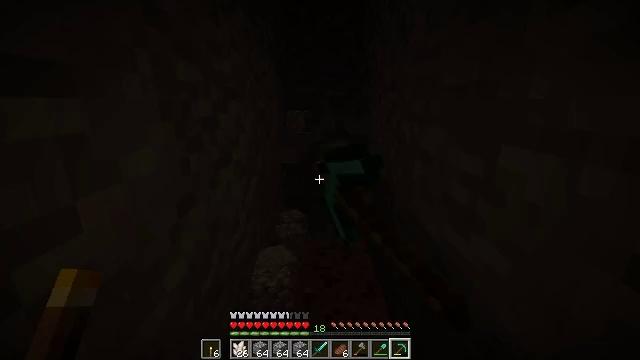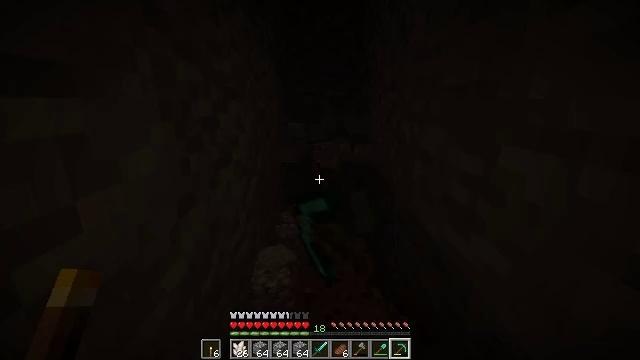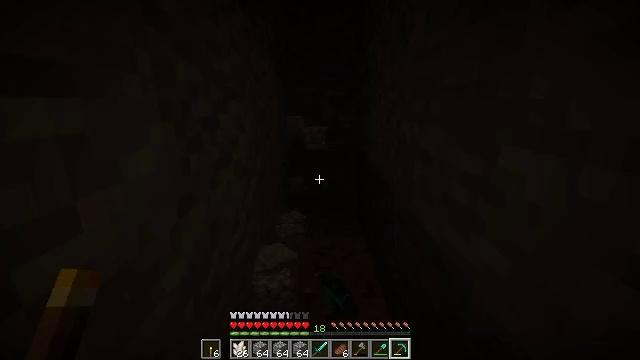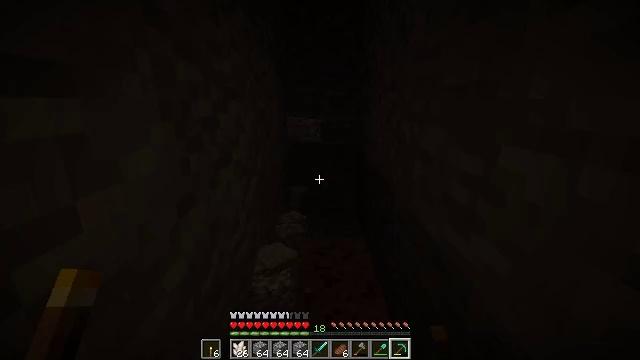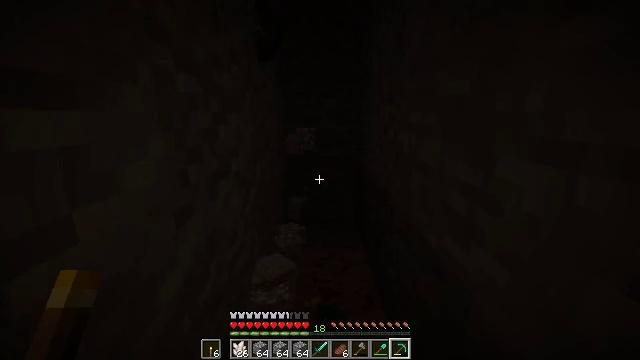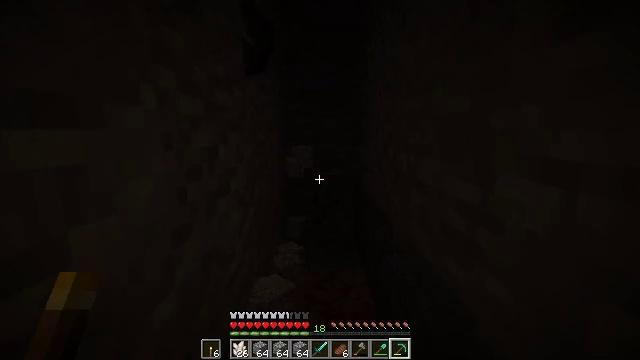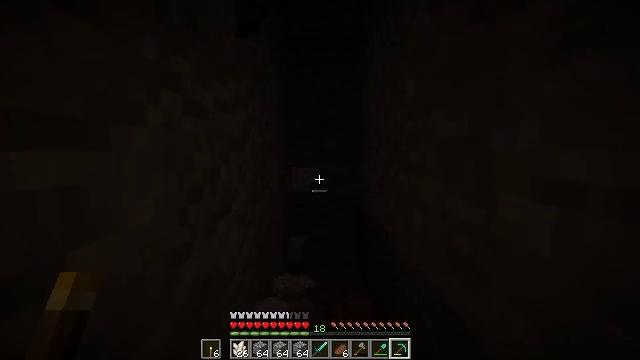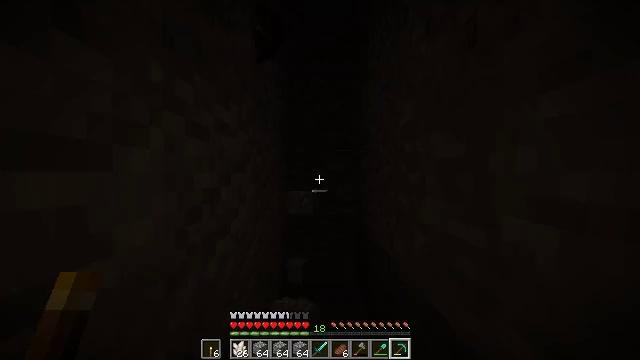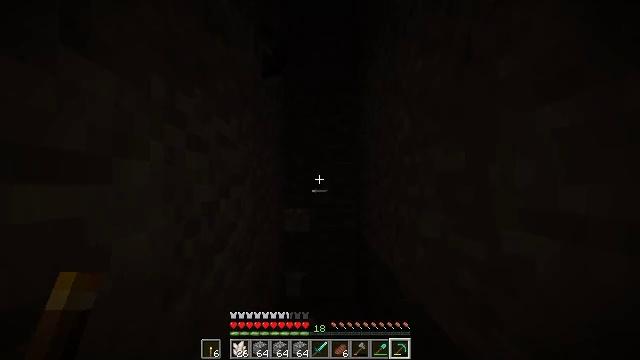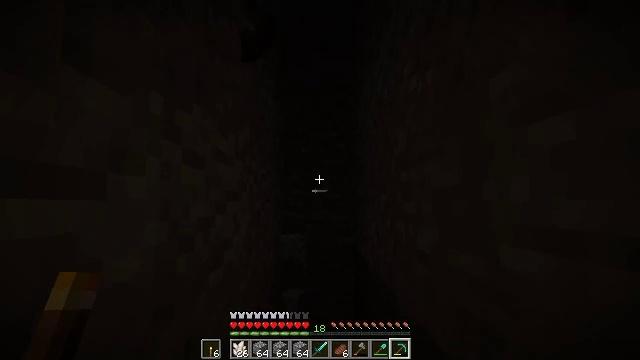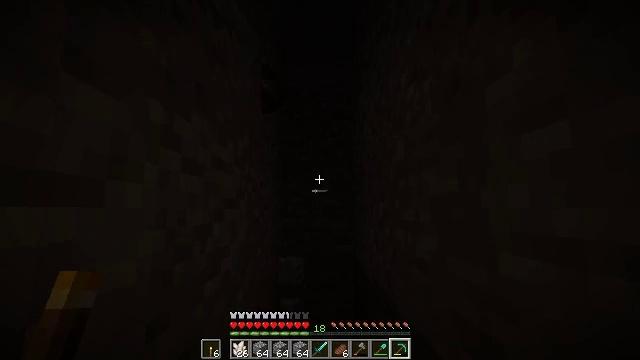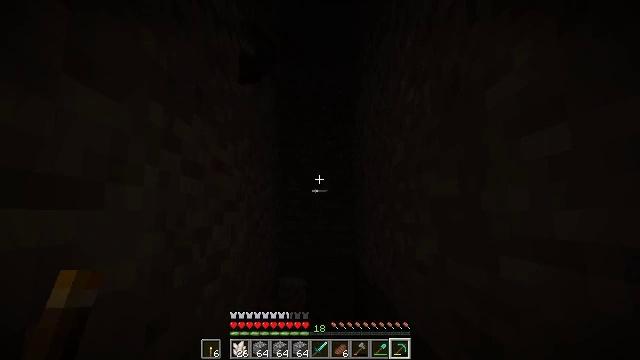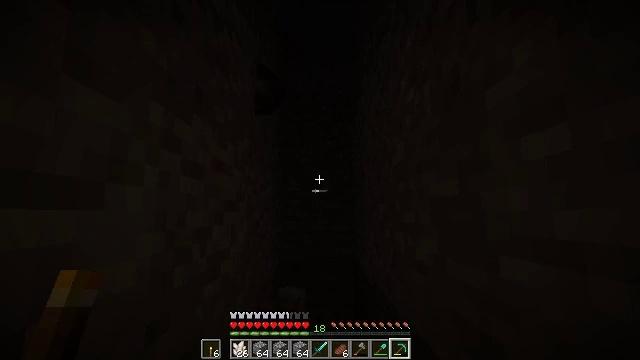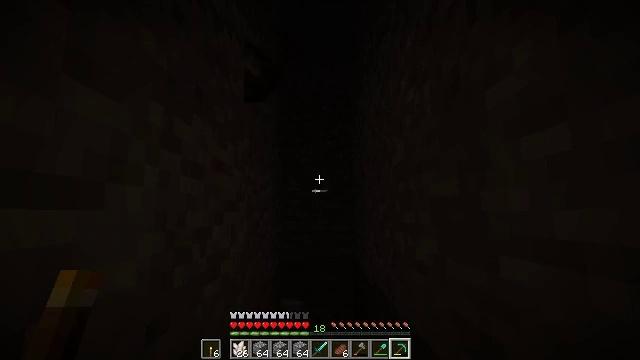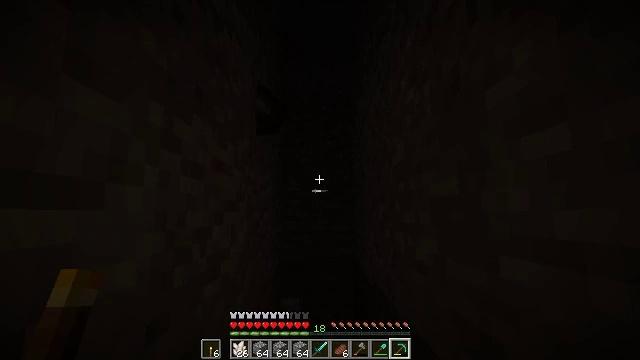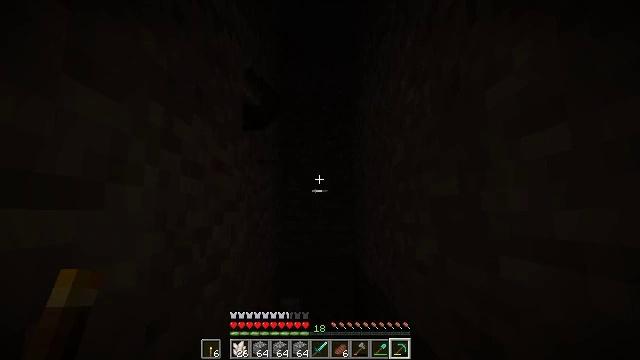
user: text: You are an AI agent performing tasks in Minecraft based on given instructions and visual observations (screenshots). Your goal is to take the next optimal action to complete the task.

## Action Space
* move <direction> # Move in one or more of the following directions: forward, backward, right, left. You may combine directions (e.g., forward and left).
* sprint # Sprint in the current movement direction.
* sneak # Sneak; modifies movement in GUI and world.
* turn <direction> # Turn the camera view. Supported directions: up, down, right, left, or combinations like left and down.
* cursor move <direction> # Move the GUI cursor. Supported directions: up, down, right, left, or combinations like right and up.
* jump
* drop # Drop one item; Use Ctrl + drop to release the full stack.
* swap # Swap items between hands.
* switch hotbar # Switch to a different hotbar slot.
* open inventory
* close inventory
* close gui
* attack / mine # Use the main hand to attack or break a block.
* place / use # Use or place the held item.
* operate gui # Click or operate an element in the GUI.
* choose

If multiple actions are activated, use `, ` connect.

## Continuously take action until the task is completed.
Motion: motion action
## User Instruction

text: Collect gravel for your inventory.
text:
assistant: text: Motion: attack / mine
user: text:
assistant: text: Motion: attack / mine
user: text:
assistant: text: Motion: attack / mine
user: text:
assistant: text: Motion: turn up, attack / mine
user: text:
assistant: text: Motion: turn up, attack / mine
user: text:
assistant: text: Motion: turn up
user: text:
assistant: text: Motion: turn up
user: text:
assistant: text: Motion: turn up
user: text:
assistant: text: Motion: turn up
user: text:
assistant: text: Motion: turn up
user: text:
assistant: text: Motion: no_op
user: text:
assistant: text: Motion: no_op
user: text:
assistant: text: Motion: no_op
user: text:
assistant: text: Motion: no_op
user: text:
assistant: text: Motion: no_op
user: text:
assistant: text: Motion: no_op
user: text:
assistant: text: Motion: no_op
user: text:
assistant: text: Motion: no_op
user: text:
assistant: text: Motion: no_op
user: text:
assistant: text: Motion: no_op
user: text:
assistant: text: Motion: no_op
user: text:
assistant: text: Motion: no_op
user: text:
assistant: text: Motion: no_op
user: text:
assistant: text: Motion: no_op
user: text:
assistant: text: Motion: no_op
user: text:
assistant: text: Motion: no_op
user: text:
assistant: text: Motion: no_op
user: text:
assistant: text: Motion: no_op
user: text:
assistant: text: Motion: no_op
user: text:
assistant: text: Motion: no_op